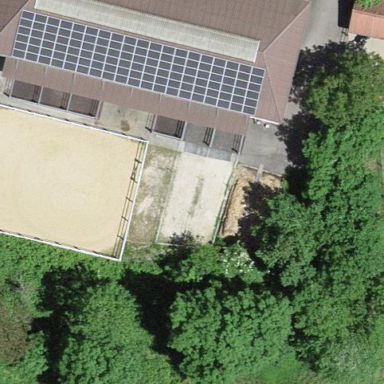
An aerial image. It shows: Shed.